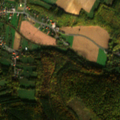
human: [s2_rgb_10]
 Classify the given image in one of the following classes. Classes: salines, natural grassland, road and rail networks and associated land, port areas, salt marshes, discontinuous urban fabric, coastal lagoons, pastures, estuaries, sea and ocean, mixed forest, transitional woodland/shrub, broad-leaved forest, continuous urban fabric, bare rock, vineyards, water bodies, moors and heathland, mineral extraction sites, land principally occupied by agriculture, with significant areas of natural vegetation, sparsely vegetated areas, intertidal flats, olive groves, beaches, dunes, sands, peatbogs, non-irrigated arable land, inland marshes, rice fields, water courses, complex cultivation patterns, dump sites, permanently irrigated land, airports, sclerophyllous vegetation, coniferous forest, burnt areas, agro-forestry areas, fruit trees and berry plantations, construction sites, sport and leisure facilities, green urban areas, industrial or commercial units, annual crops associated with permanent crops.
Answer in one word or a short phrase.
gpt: discontinuous urban fabric, non-irrigated arable land, land principally occupied by agriculture, with significant areas of natural vegetation, broad-leaved forest, mixed forest